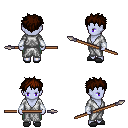
a pixel art fantasy rpg character, female body template, dark elf, purple skin, white robe, teal pants, brown bedhead hairstyle, white cloth bracers, gray slippers, spear, four views (front, back, left, right), 2x2 character sprite sheet, small pixel art, hard edges, no anti-aliasing